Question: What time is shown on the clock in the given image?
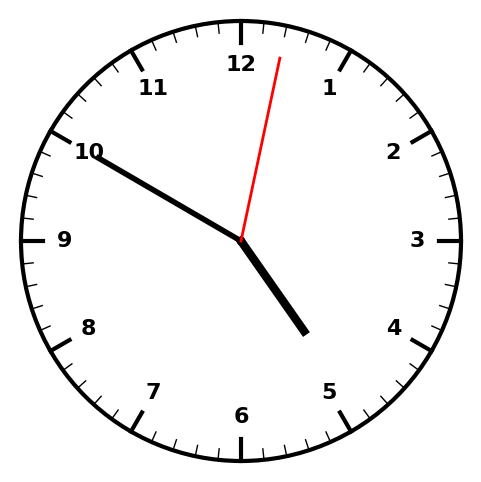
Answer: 04:50:02